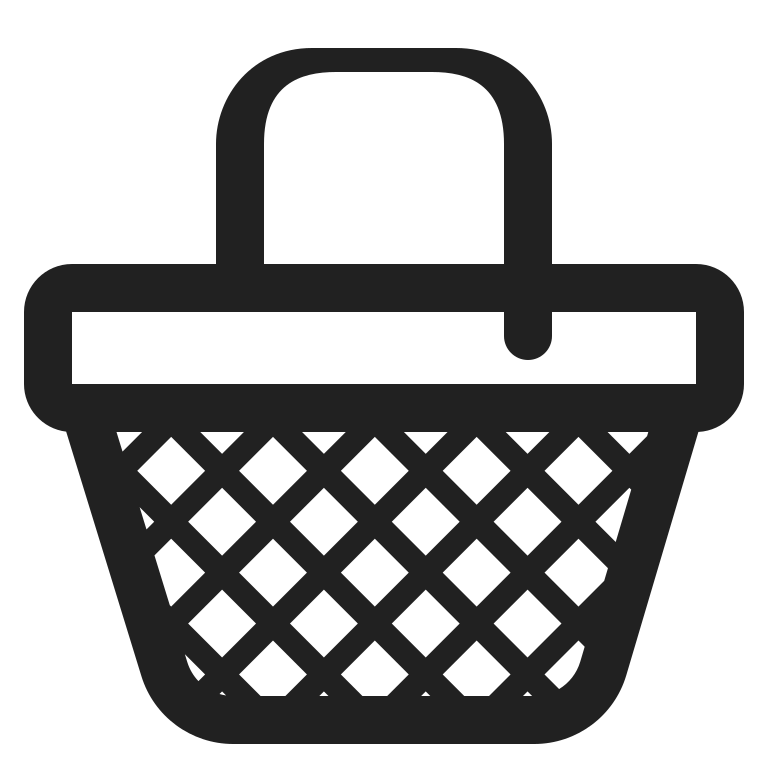
basket high contrast